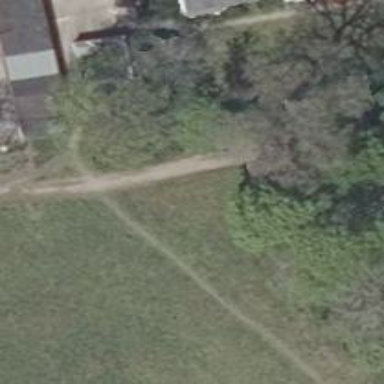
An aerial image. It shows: Ground path.